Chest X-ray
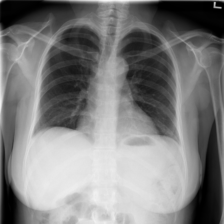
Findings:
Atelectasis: negative
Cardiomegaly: negative
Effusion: negative
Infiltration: negative
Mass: negative
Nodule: negative
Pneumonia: negative
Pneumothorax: negative
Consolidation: negative
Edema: negative
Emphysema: negative
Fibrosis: negative
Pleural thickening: negative
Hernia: negative